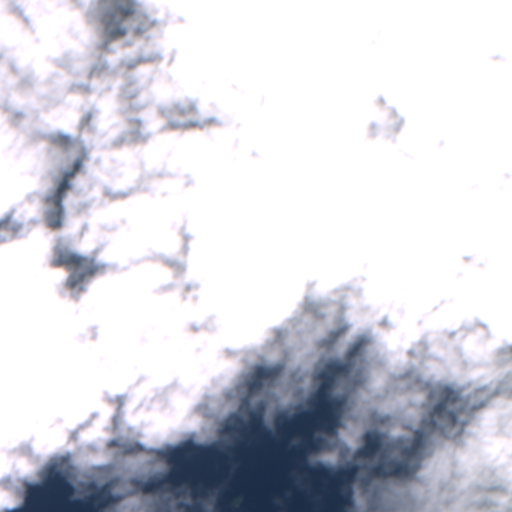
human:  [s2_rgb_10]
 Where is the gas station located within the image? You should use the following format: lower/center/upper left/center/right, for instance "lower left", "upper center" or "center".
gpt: The gas station is located in the center right of the image.
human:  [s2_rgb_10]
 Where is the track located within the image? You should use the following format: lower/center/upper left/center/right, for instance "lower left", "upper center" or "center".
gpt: The track is located in the upper center of the image.
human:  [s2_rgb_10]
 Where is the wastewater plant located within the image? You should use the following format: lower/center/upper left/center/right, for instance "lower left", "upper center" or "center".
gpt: The wastewater plant is located in the upper left of the image.
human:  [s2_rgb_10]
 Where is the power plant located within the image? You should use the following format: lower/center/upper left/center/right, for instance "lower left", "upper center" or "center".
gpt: There is no power plant in the image.